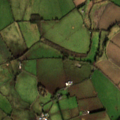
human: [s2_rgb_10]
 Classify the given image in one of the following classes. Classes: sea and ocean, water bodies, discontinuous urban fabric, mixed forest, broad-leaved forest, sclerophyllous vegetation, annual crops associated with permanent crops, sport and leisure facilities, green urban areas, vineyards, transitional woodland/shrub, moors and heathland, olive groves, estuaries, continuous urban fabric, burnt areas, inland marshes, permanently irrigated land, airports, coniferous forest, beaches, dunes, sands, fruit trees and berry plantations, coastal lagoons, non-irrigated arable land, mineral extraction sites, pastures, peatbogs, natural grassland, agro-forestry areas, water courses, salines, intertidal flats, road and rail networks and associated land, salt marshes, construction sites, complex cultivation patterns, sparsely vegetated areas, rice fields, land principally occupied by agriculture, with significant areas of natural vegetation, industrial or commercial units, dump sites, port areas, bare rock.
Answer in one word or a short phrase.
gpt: non-irrigated arable land, pastures